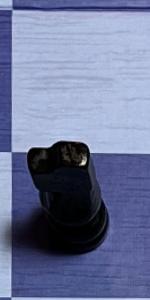
Label: Knight_Black